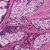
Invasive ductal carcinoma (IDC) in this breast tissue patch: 0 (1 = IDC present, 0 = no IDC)